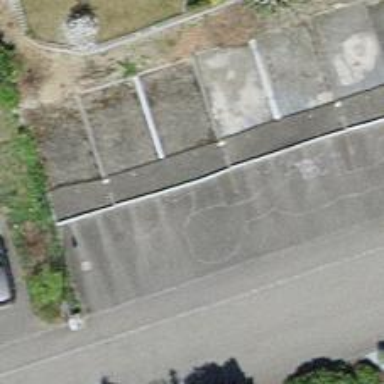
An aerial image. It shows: Parking entrance.